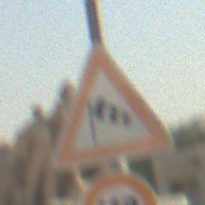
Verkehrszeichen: SeitenwindVonLinks
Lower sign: Geschwindigkeit110
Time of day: MorningAfternoon
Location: Outdoor (Suburban)
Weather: Clear
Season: NotSpecified
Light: Natural